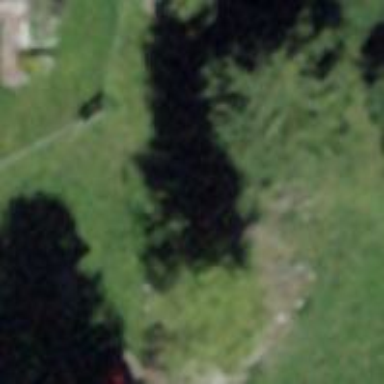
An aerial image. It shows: Red bench.